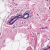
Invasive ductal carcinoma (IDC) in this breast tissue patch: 0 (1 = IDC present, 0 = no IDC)